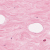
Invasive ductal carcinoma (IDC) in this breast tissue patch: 0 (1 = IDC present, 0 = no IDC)